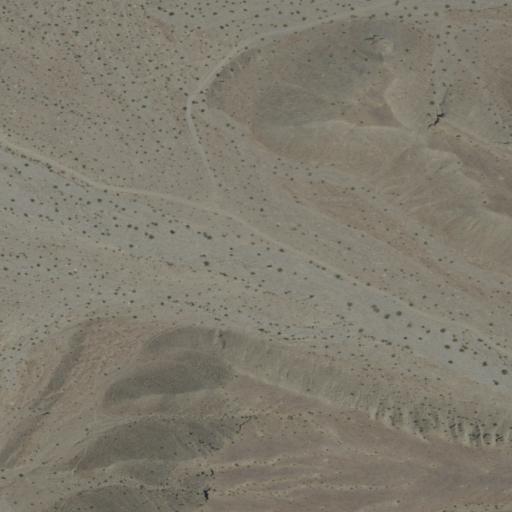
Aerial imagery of valley in California named Jackpot Canyon containing barren land and shrub